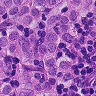
Metastatic tissue present: yes